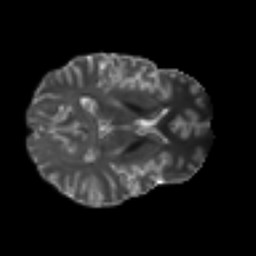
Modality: T2w
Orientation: axial
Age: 23
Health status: ill
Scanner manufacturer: philips
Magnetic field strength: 3 T
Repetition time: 9 s
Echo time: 0.127 s